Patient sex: M
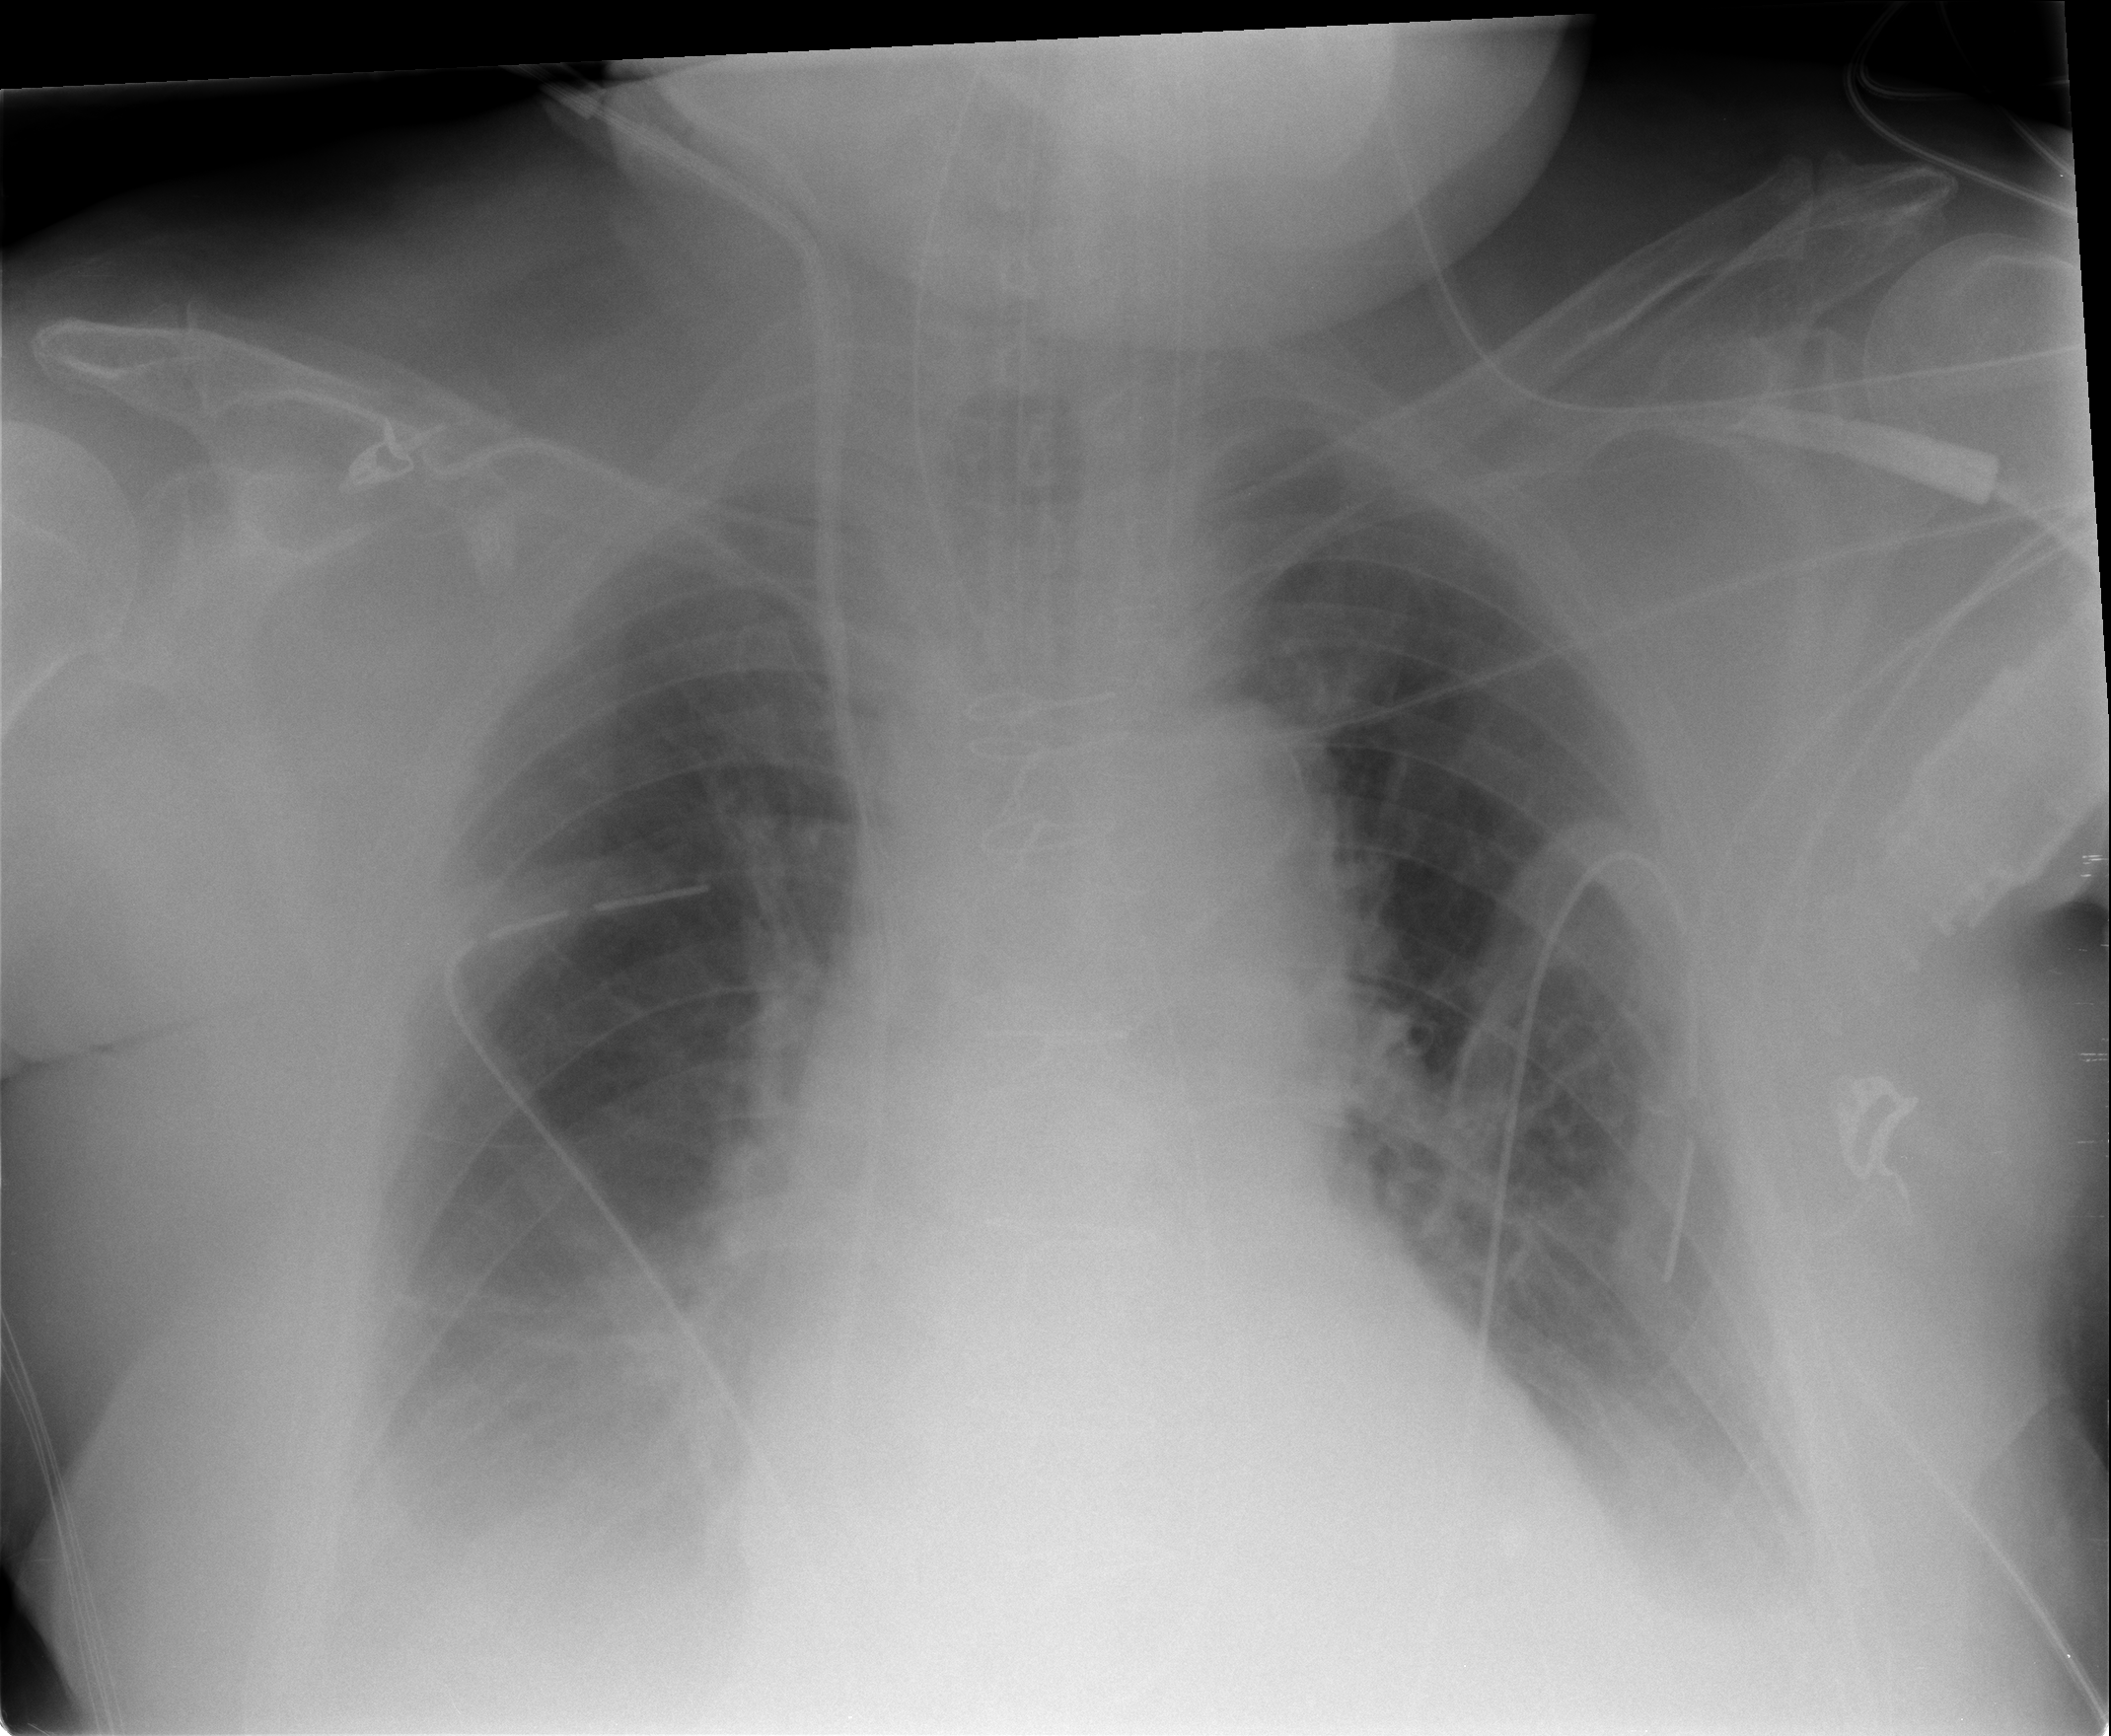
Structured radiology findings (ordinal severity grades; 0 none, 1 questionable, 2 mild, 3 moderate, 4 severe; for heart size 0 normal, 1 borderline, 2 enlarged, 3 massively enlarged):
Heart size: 1
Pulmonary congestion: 1
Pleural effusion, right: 2
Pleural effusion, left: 2
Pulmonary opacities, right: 2
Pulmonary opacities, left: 0
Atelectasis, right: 2
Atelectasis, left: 2